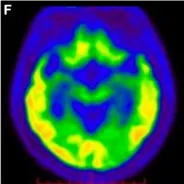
11C-PiB-PET/CT showed diffuse deposition of Abeta in the bilateral frontal, parietal, temporal, and occipital lobes, especially in posterior cingulate gyrus and precuneus (E-H).
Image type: radiology (pet)